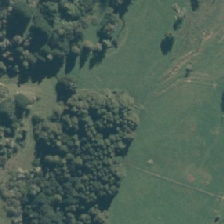
Land cover: indigenous_forest